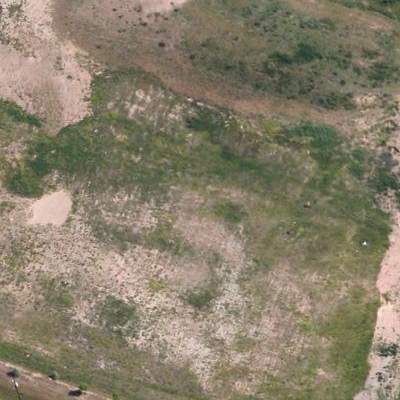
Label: Grass